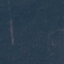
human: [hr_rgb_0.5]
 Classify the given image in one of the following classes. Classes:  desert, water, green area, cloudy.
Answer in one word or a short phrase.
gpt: green area